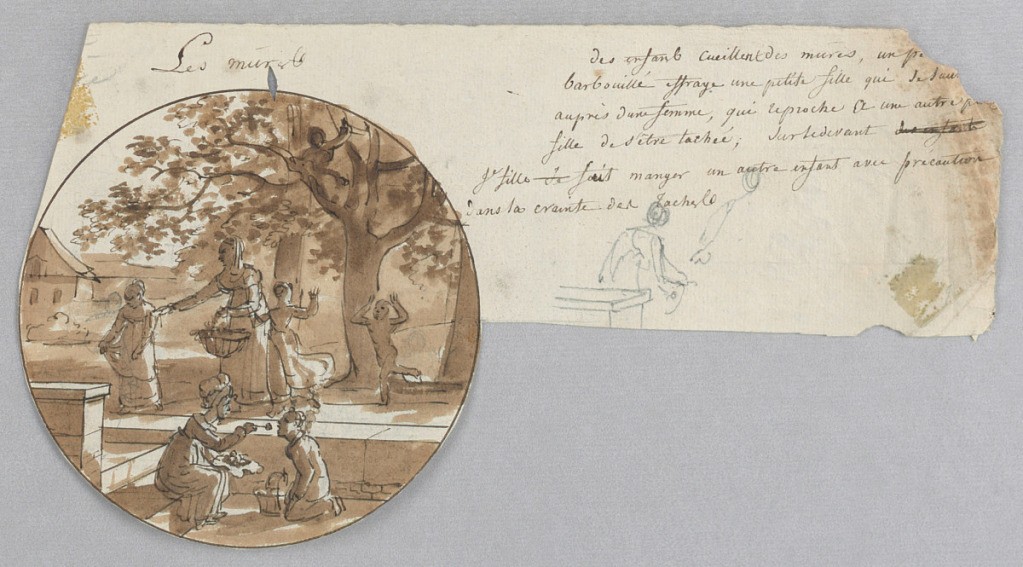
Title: Design for a Painted Porcelain Plate, Les Müres (Mulberries) for the Service des Objets de Dessert (Dessert Service)
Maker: Jean Charles Develly, French, 1783 - 1849
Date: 1819–20
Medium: Pen and brown ink, brush and brown wash on cream laid paper, circular border in pen and brown ink; verso: graphite
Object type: Drawing
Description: Design for a painted porcelain plate, rondel. Outdoor scene under a mulberry tree.  A figure of a woman holding a baset of mulberries, center middleground, admonishes a young girl who has gotten stains on her dress. A seated woman, center foreground, carefully feeds mulberries to a kneeling child. A child has climbed the tree to pick mulberries, two other children play beneath the tree. In the right margin of sheet, a graphite sketch of a child holding her dirty apron. Verso: a graphite sketch of a standing woman, her basket of mulberries on a stone wall, scolding a child with a dirty apron.